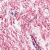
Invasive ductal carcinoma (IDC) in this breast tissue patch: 0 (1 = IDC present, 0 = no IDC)